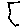
Label: hexagon